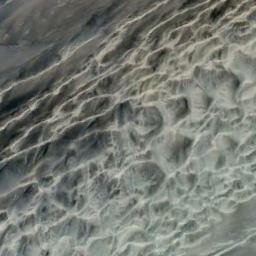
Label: desert